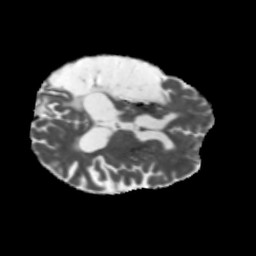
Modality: MD
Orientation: axial
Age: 51
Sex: male
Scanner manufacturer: siemens
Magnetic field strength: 3 T
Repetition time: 5.47 s
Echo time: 0.0854 s